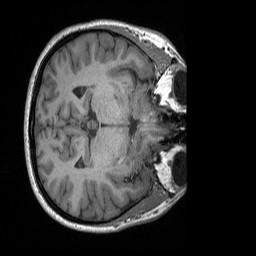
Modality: T1w
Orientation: axial
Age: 41
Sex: female
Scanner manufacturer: siemens
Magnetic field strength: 3 T
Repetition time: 1.9 s
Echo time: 0.00252 s